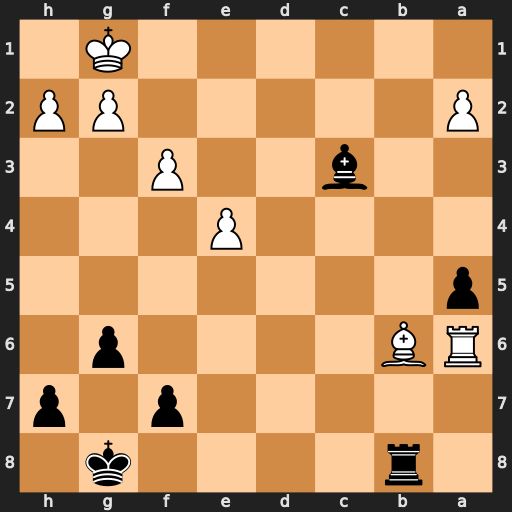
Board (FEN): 1r4k1/5p1p/RB4p1/p7/4P3/2b2P2/P5PP/6K1
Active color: b
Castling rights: -
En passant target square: -
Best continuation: Rxb6 Rxb6 Bd4+ Kf1 Bxb6